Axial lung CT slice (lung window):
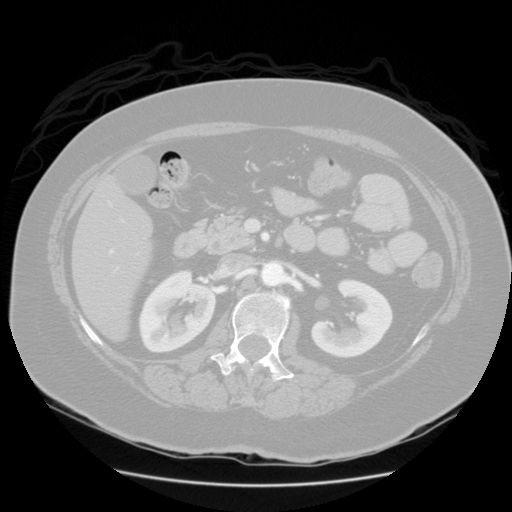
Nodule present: no